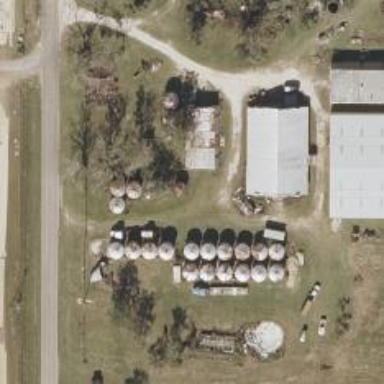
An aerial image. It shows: Silo.